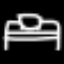
Label: bed